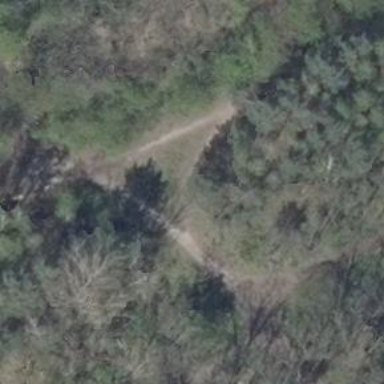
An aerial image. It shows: Ground path.